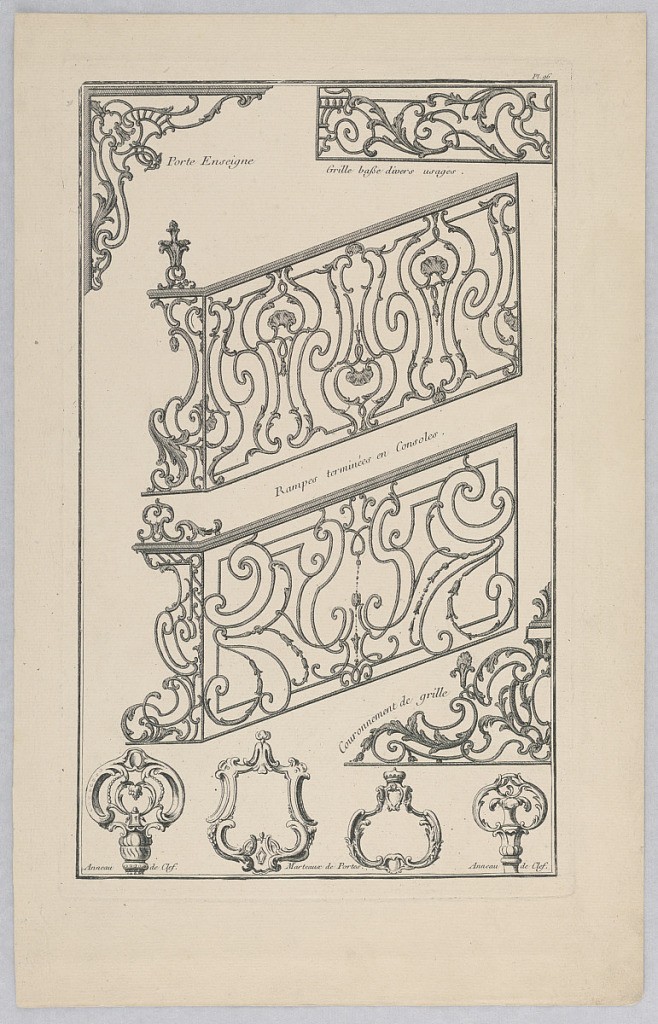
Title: Designs for Decorative Ironwork, Plate 96 from Divers dessins de balcons a plusieurs usages (Variety of Balcony Designs)
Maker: Claude René Gabriel Poulleau, French, b.1749
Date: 1757–1776
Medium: Engraving on paper
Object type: Print
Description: A variety of designs for ironwork including railings, gates, door knockers, and keys.